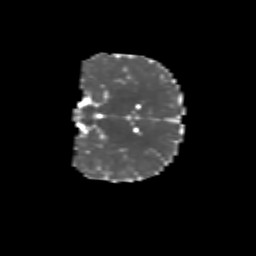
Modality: MD
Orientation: coronal
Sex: female
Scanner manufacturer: siemens
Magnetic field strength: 3 T
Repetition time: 5 s
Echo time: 0.071 s